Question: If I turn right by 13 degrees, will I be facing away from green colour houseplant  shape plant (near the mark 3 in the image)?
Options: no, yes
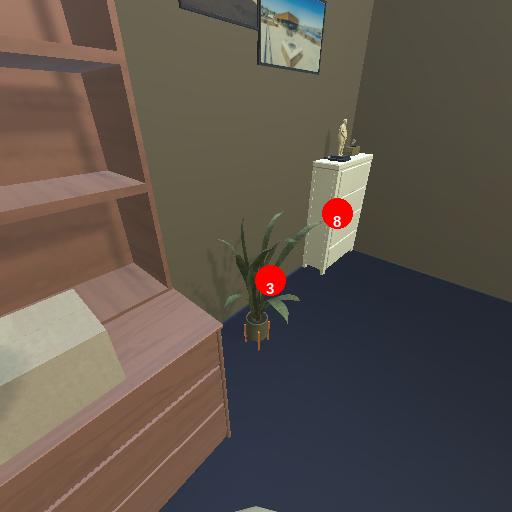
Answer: no